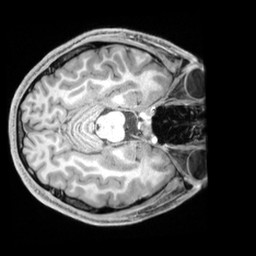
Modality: T1w
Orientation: axial
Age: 23
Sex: male
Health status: ill
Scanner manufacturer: siemens
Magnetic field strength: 3 T
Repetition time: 2.2 s
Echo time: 0.00218 s